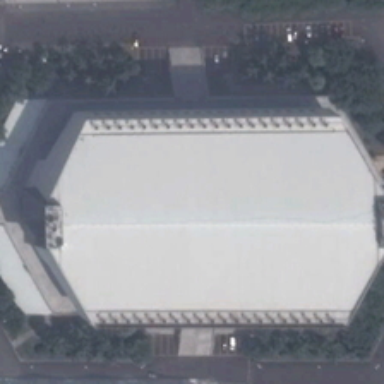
A hexagon white building with trees is surrounded by a circular road .